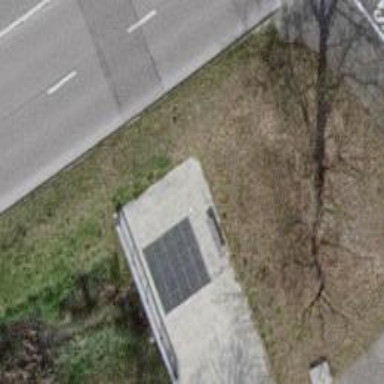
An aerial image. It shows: Footway with concrete surface.